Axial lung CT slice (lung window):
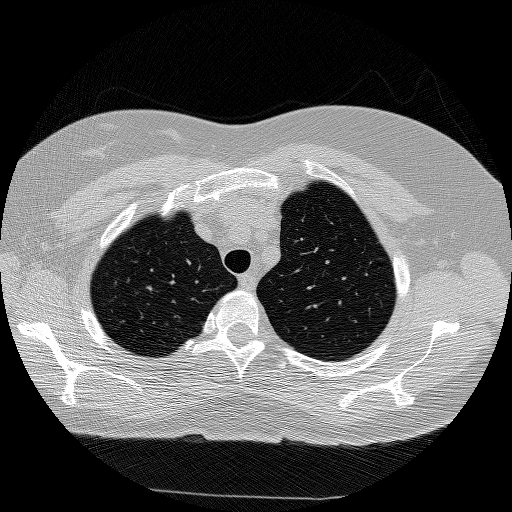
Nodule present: no